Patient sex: F
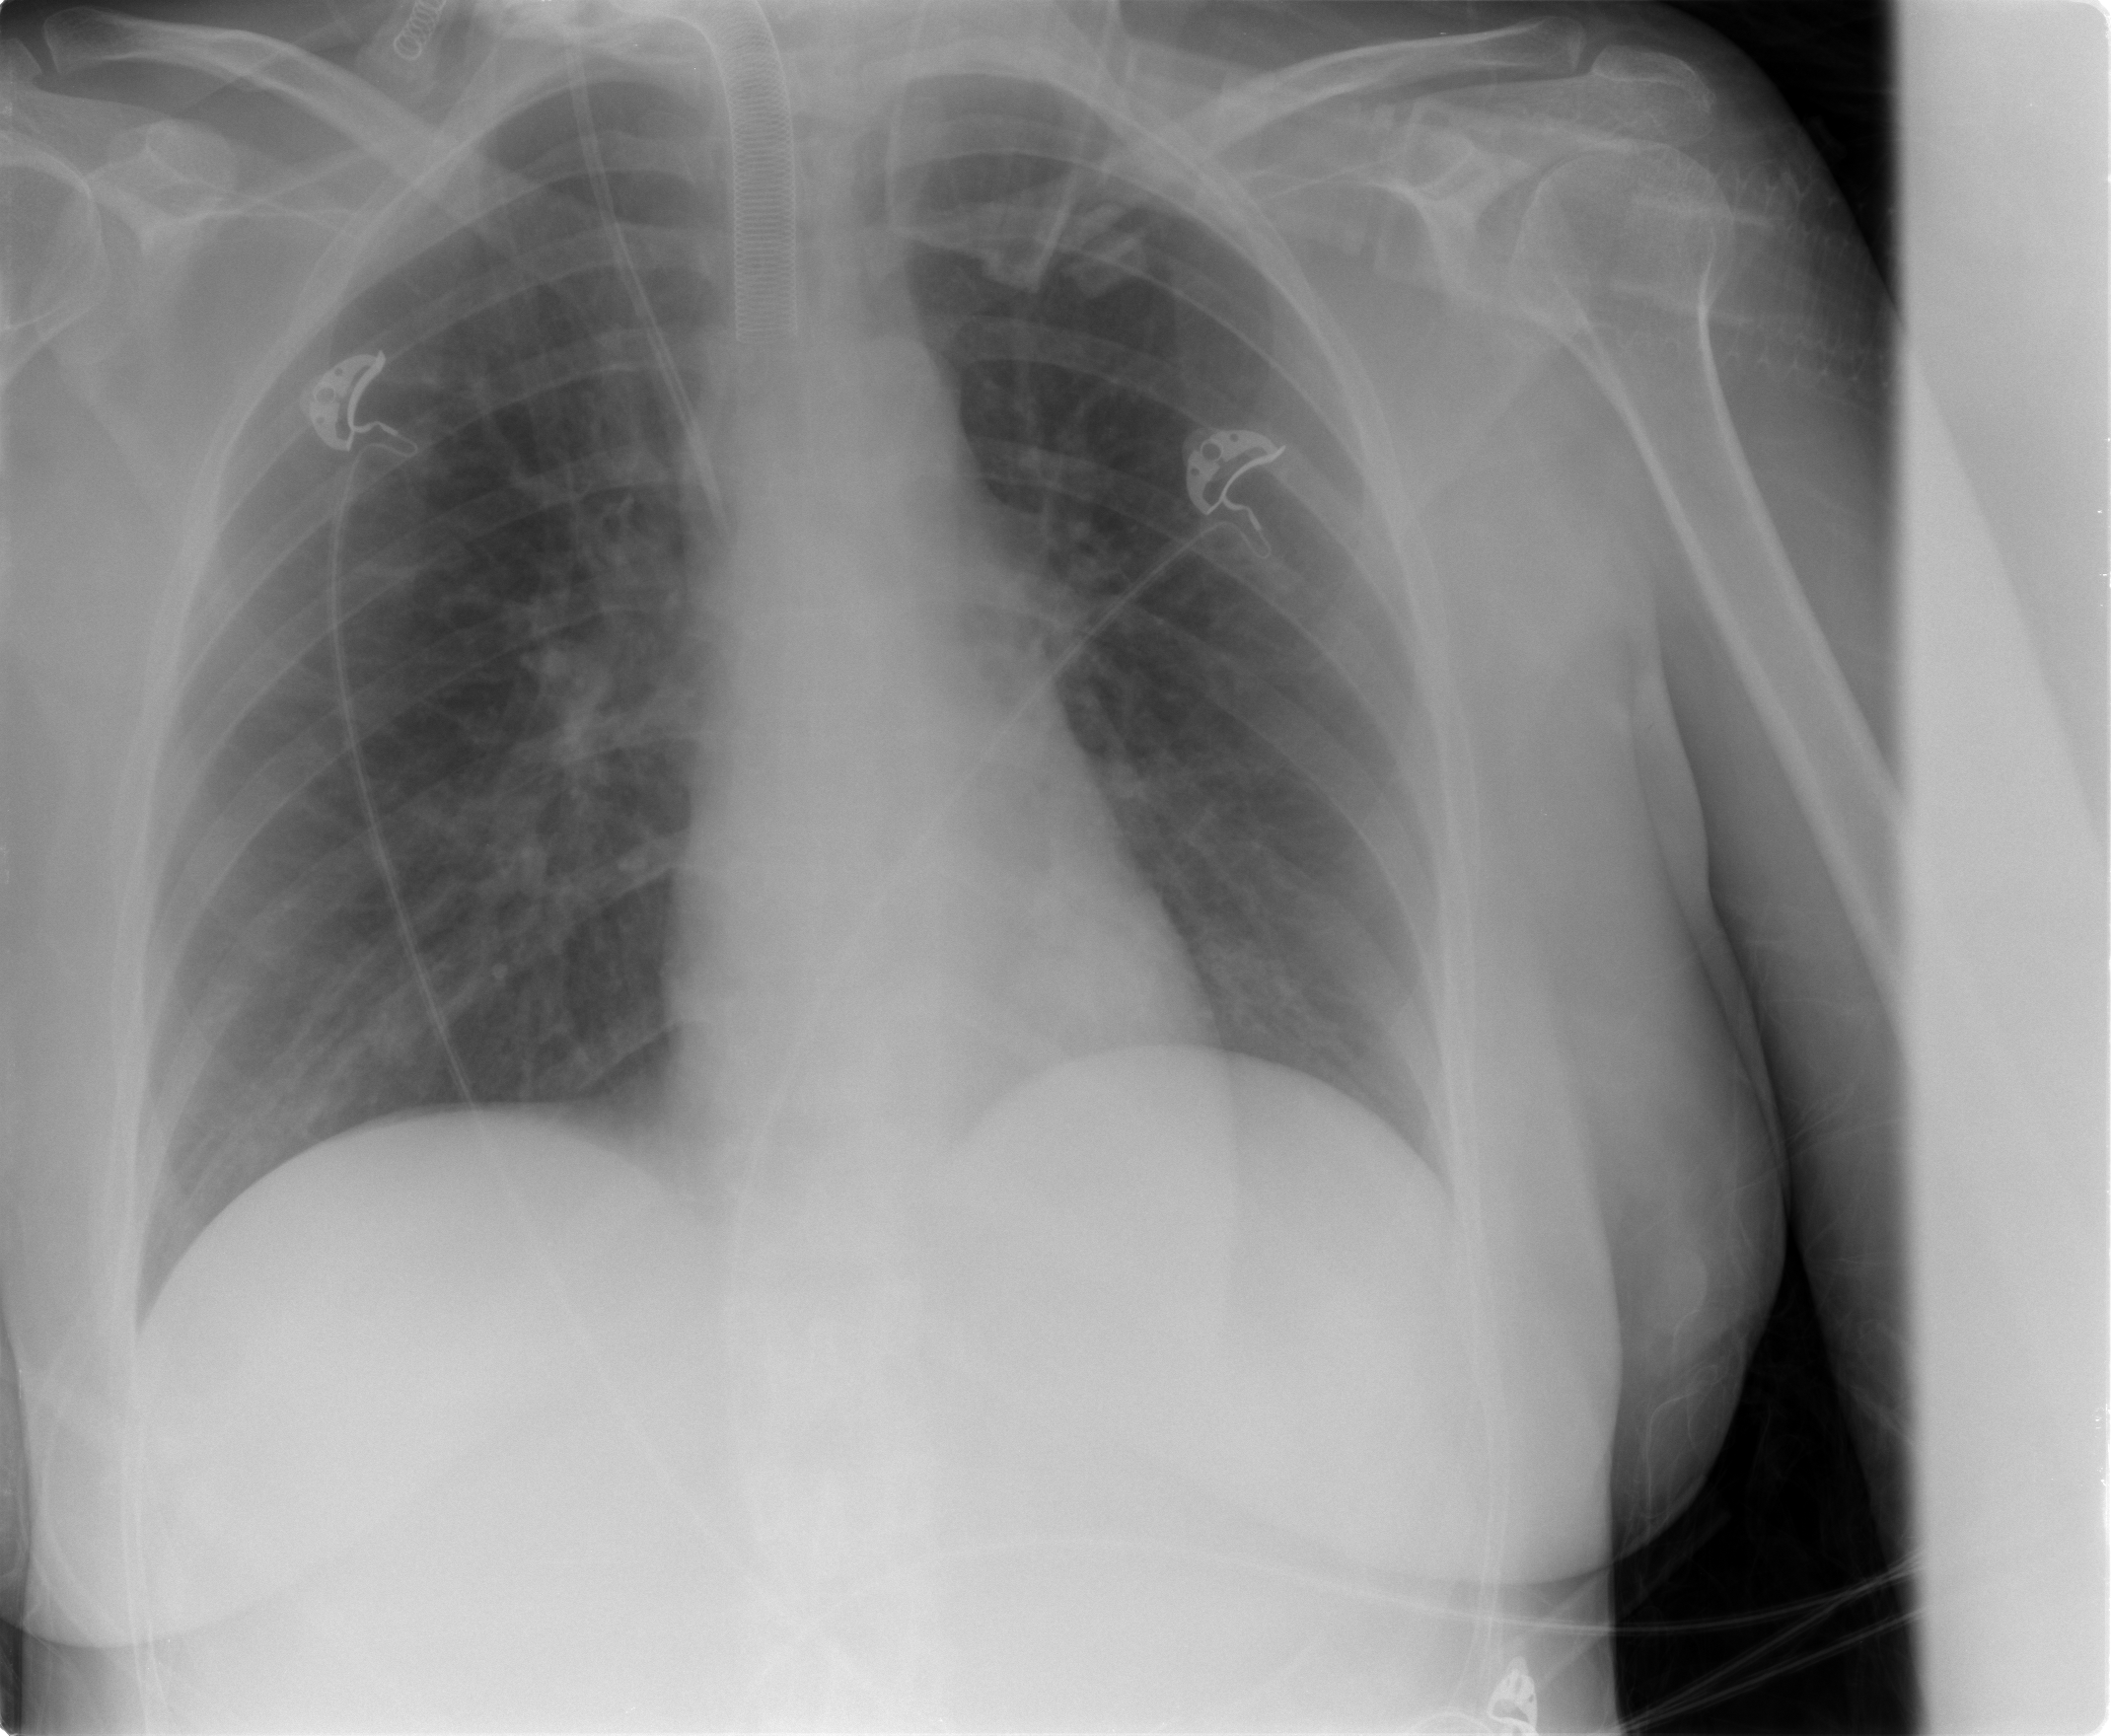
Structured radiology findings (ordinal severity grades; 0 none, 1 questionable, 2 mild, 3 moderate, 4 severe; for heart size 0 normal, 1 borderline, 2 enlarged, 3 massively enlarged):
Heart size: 0
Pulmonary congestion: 0
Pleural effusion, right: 0
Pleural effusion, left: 2
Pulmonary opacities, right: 0
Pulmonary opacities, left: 0
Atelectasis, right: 0
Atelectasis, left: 0